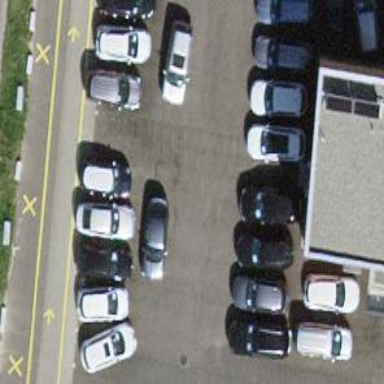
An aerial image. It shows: Car shop.